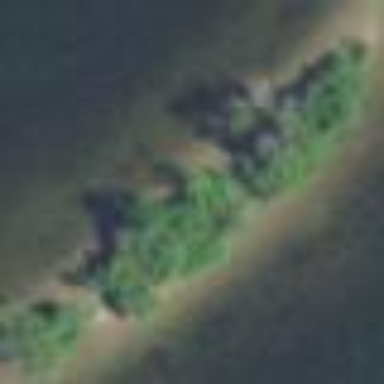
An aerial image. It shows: Island covered in forest.